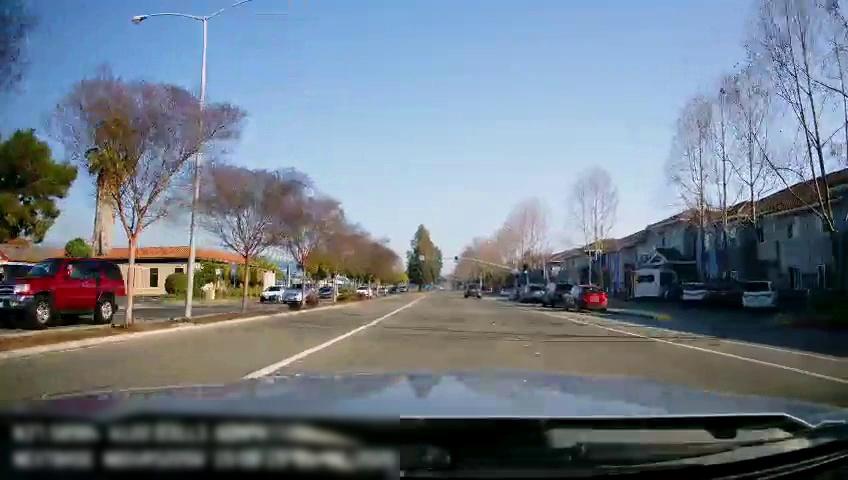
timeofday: Day
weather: Sunny
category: Drivable Space
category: Drivable Space
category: Vehicles | Car
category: Vehicles | SUV
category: Vehicles | SUV
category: Vehicles | SUV
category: Vehicles | SUV
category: Vehicles | SUV
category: Vehicles | SUV
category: Vehicles | SUV
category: Vehicles | SUV
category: Vehicles | Car
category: Vehicles | Car
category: Vehicles | Car
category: Vehicles | Van
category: Lanes | Current Lane
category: Lanes | Alternate Lane
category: Lanes | Alternate Lane
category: Traffic | Lights